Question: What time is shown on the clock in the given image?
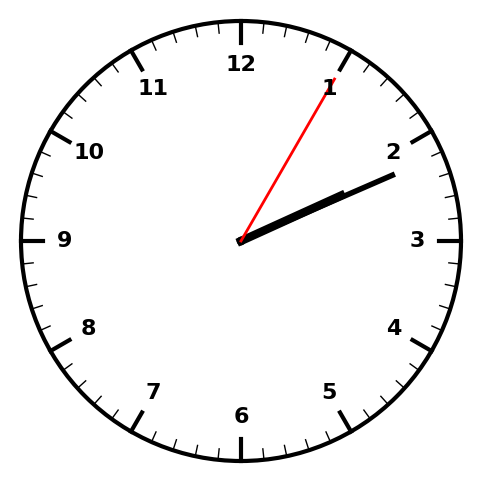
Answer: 02:11:05